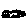
Label: cloud